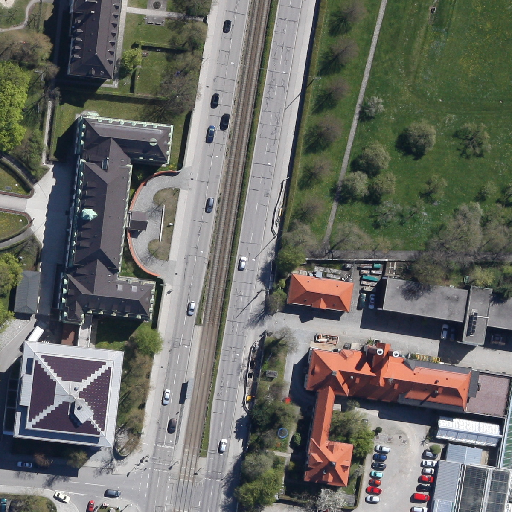
Referring expression: sidewalk